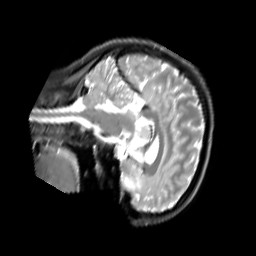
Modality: PDw
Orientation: sagittal
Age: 23
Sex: female
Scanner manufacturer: siemens
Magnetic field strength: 3 T
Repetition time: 11.88 s
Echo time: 0.014 s